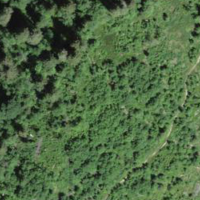
EUNIS habitat code: 43
Species observed at this site:
Vaccinium myrtillus